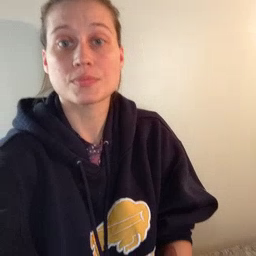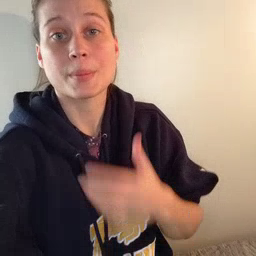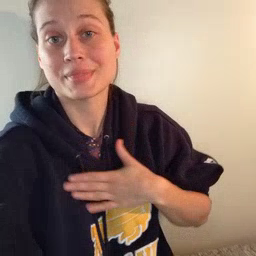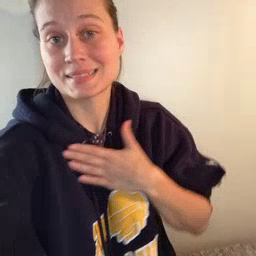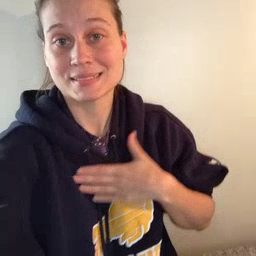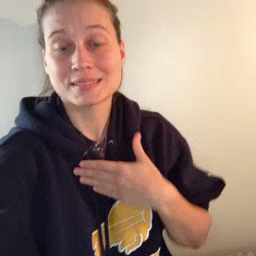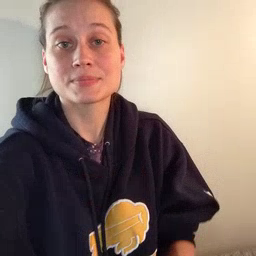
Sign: please